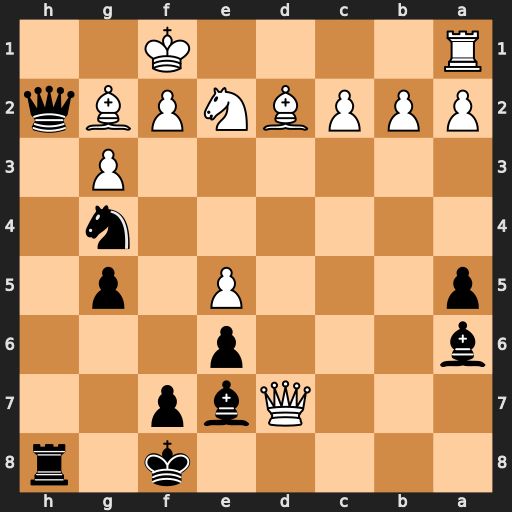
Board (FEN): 5k1r/3Qbp2/b3p3/p3P1p1/6n1/6P1/PPPBNPBq/R4K2
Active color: b
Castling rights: -
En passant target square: -
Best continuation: Bxe2+ Kxe2 Qxg2